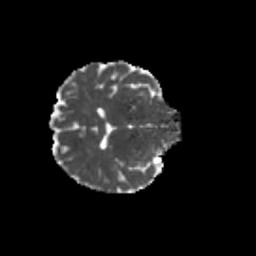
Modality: MD
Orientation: axial
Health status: healthy
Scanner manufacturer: philips
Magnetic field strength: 3 T
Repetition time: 9.75 s
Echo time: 0.092 s